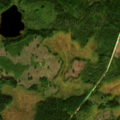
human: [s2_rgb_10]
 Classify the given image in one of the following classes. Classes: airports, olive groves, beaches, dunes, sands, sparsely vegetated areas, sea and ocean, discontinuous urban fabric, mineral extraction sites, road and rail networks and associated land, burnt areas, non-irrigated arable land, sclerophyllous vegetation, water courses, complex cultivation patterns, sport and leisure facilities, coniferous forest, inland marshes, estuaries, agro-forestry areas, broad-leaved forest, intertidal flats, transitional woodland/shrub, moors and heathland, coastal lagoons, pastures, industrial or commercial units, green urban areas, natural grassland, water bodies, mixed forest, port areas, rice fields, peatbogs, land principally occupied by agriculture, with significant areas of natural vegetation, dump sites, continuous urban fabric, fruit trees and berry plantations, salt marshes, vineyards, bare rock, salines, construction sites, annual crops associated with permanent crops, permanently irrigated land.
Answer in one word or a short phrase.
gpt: coniferous forest, transitional woodland/shrub